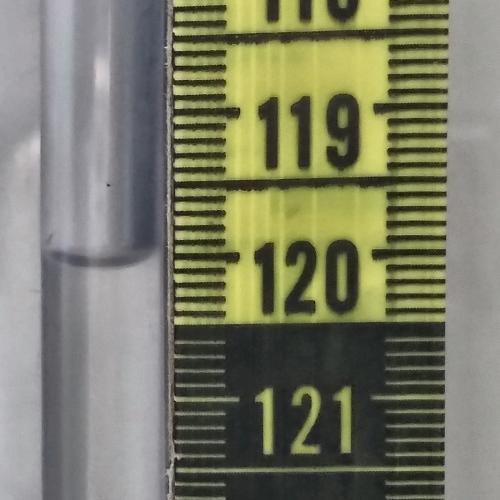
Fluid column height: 120.0 cm